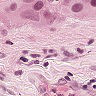
Metastatic tissue present: yes